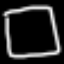
Label: square